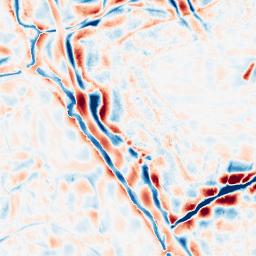
Category: wavelet
Decomposition family: wavelet_biorthogonal
Decomposition parameters: wavelet: bior5.5
level: 4
Upsampling method: cubic_catmull_rom
Upsampling parameters: scale: 4
Upsampling scale: 4